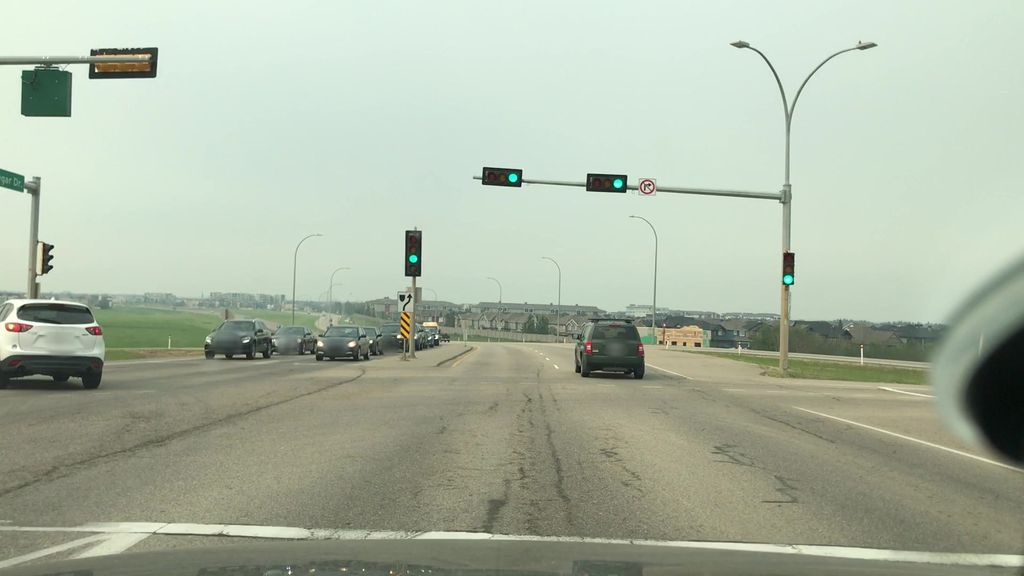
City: edmonton